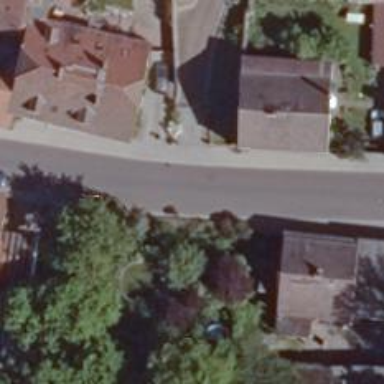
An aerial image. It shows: Residential road with asphalt surface and sidewalks on both sides. The surface of the left sidewalk is made of sett.